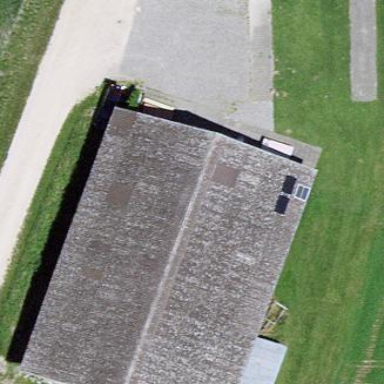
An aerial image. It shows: Farmyard area.